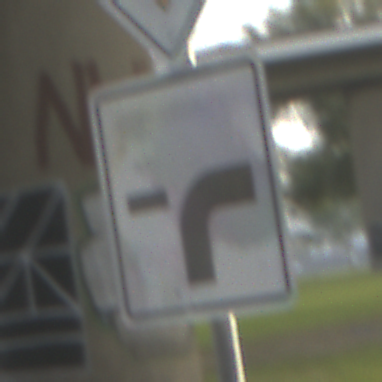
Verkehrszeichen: VerlaufVorfahrtsstrasse9
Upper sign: Vorfahrtsstrasse
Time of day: SunriseSunset
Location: Outdoor (Suburban)
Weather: PartlyCloudy
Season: NotSpecified
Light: Natural